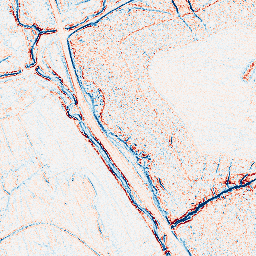
Category: edge_preserving
Decomposition family: bilateral
Decomposition parameters: d: 5
sigma_color: 75
sigma_space: 150
Upsampling method: regularized
Upsampling parameters: scale: 4
lambda_reg: 0.01
Upsampling scale: 4